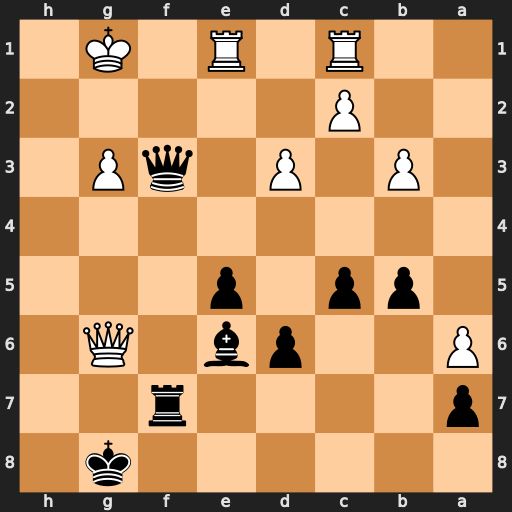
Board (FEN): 6k1/p4r2/P2pb1Q1/1pp1p3/8/1P1P1qP1/2P5/2R1R1K1
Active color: b
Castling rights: -
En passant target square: -
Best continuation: Kh8 Qh6+ Rh7 Re3 Qf5